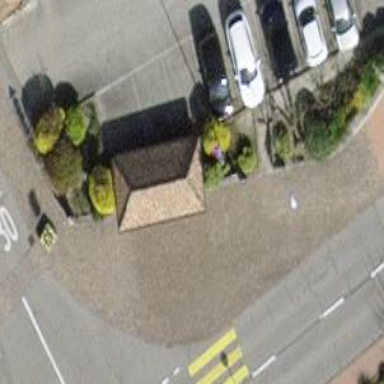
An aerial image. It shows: Bus stop along the road.